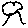
Label: tree